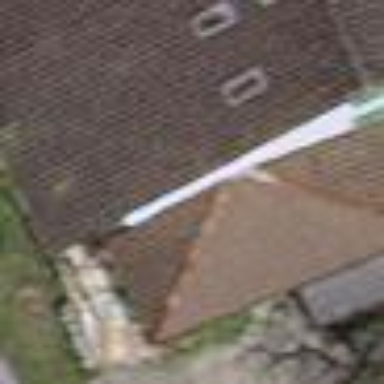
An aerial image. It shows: Terrace building with gabled roof.